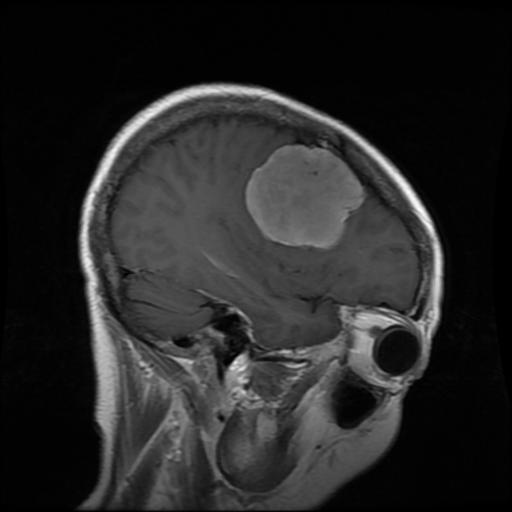
Label: meningioma